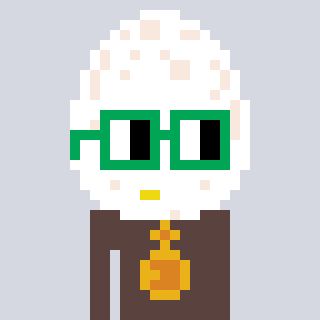
a pixel art character with square green glasses, a egg-shaped head and a darkbrown-colored body on a cool background